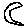
Label: moon